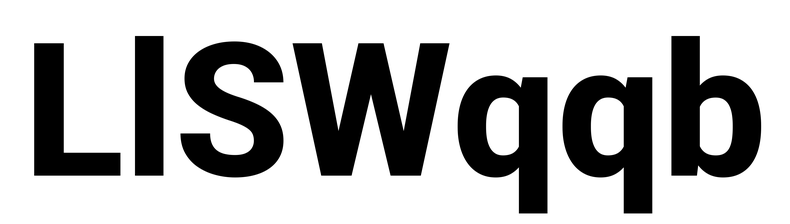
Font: Roboto_ExtraBold